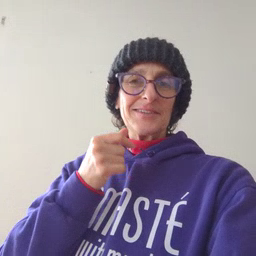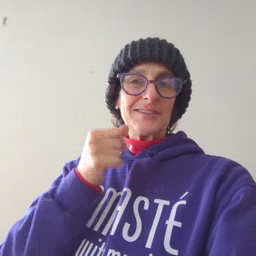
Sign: chin